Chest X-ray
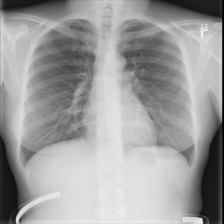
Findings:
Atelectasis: negative
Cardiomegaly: negative
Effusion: negative
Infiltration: negative
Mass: negative
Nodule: negative
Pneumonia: negative
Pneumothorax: negative
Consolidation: negative
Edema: negative
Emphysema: negative
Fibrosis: negative
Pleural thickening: negative
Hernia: negative